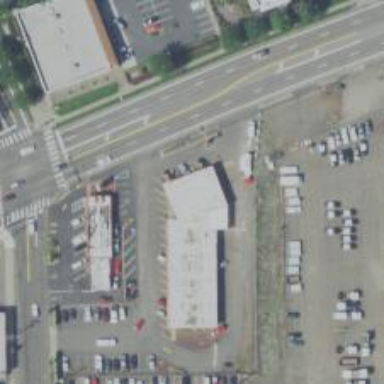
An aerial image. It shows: Convenience shop.